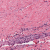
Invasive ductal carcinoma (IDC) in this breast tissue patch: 1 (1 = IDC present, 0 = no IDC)